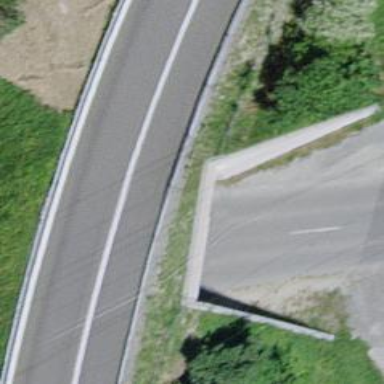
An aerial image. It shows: Secondary road going through tunnel with asphalt surface.